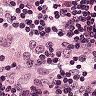
Metastatic tissue present: no